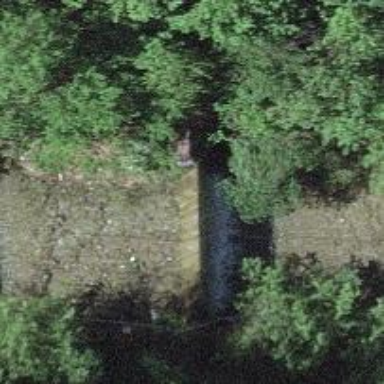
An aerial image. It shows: Check dam beside retaining wall.